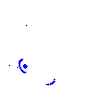
Particle: kaon